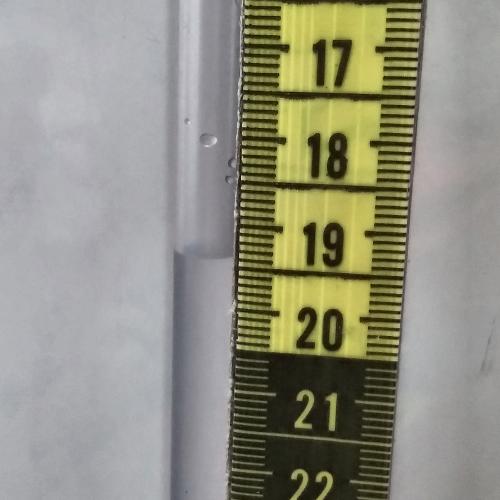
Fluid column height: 19.4 cm